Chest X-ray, AP view. Patient: 61 years old, sex F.
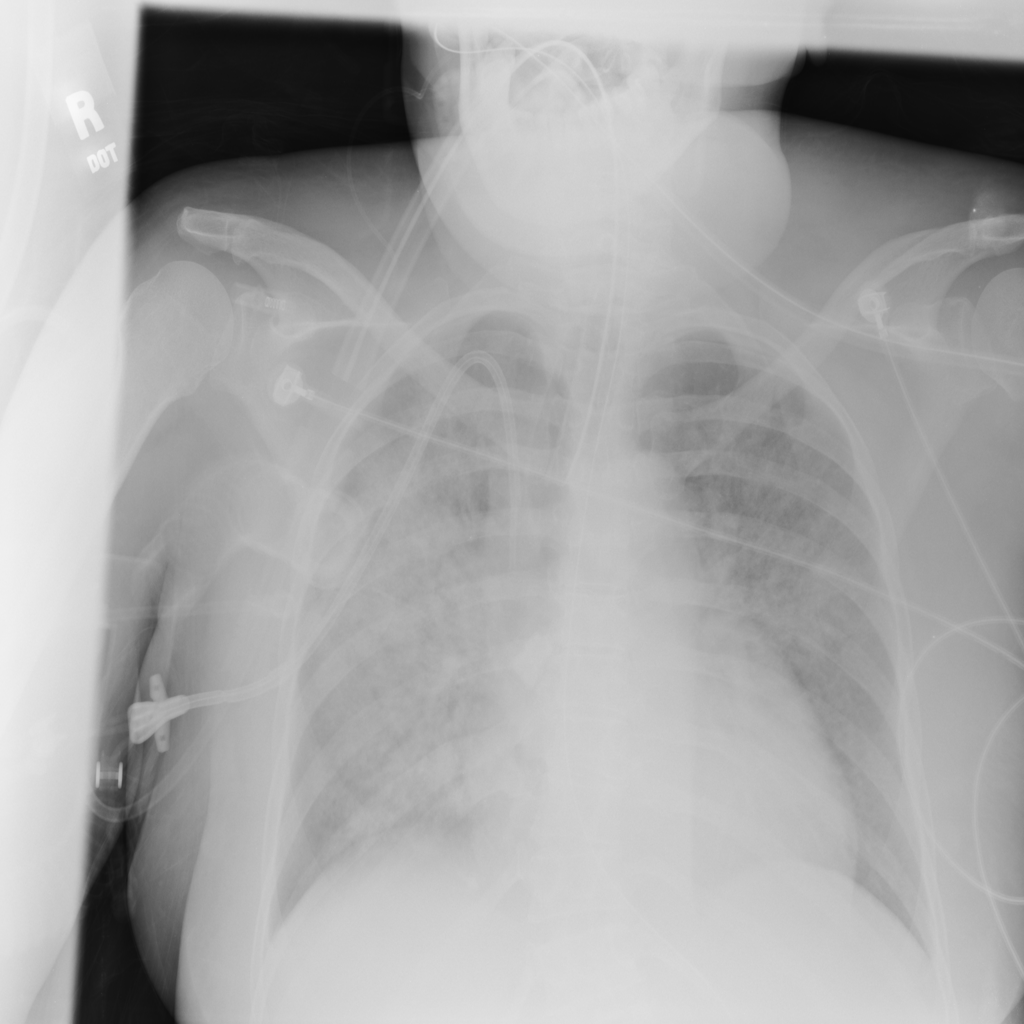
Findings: Infiltration